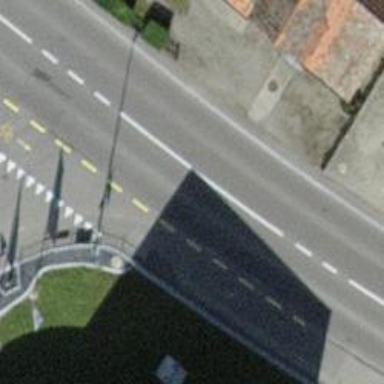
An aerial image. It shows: Primary highway with asphalt surface. There is separate sidewalk on the left with cycle track.